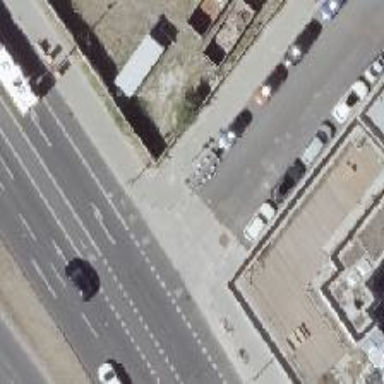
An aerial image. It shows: Unmarked crossing with traffic calming table. Both sides of the crossing have kerb extensions.